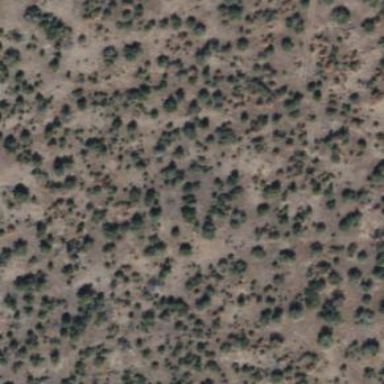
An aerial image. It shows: Area covered in scrub vegetation.